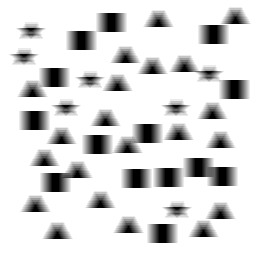
Squares: 14
Triangles: 21
Stars: 7
Total shapes: 42